Interaction volume radius: 5 \u00c5
Interaction volume height: 15 \u00c5
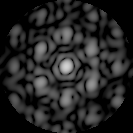
Disorder parameter: 0.5957